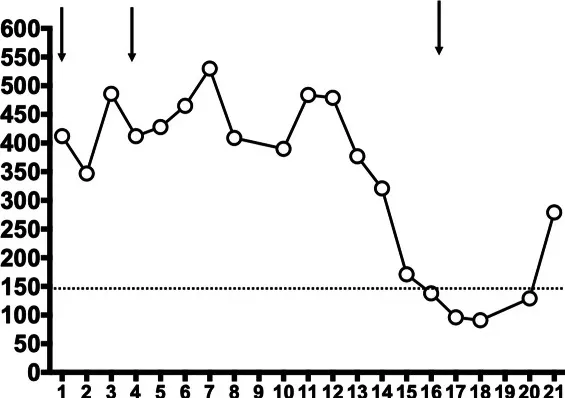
Platelet count and time points for anticoagulation administration and laboratory testing.
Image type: pathology (fish)